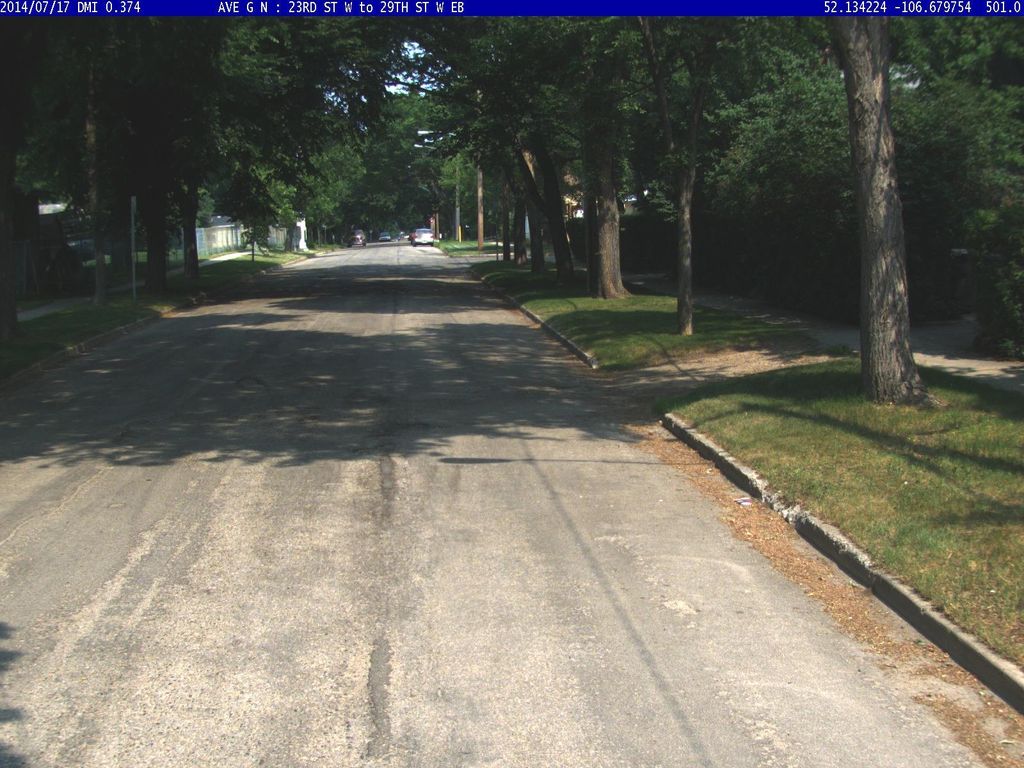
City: saskatoon